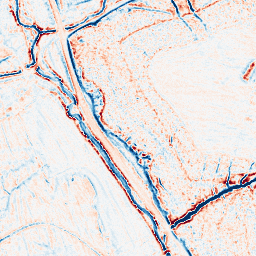
Category: edge_preserving
Decomposition family: bilateral
Decomposition parameters: d: 9
sigma_color: 75
sigma_space: 150
Upsampling method: cubic_catmull_rom
Upsampling parameters: scale: 8
Upsampling scale: 8